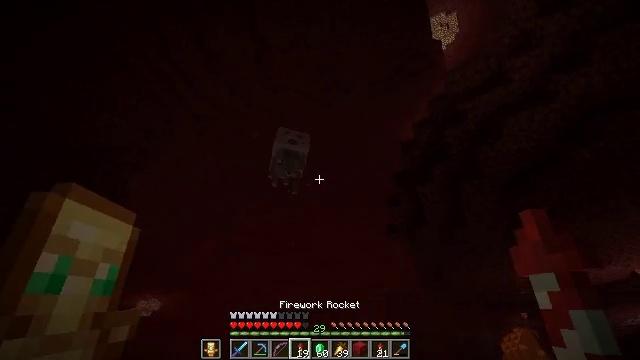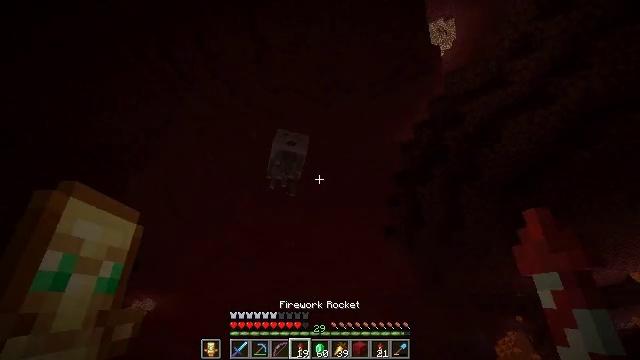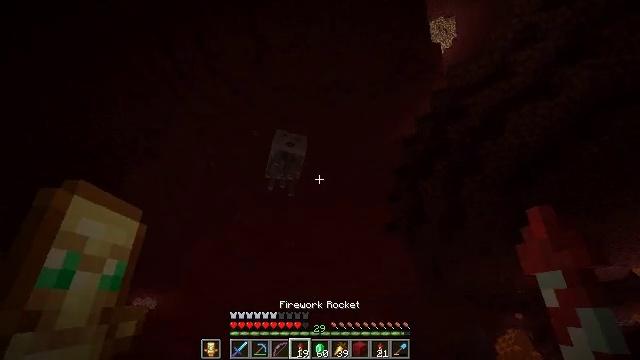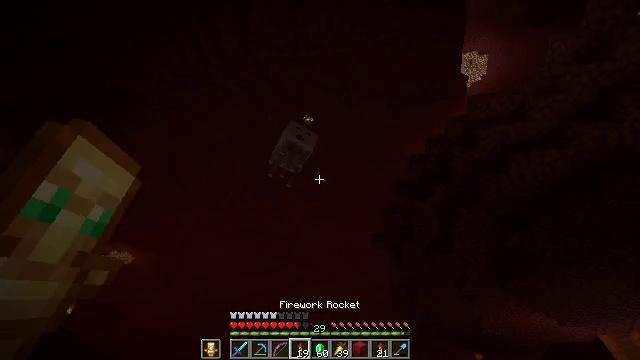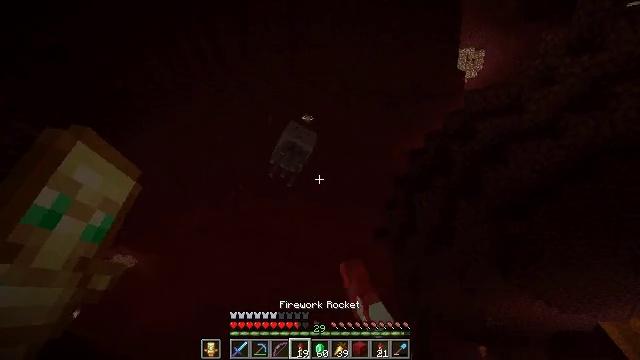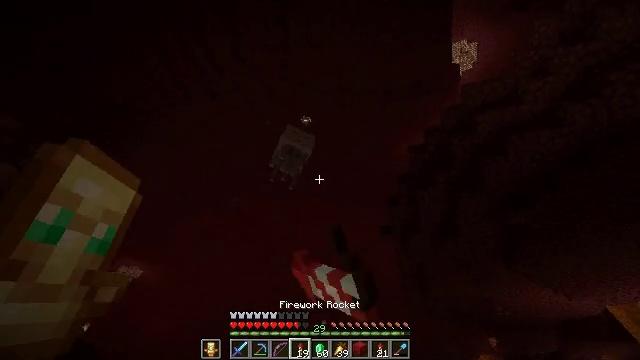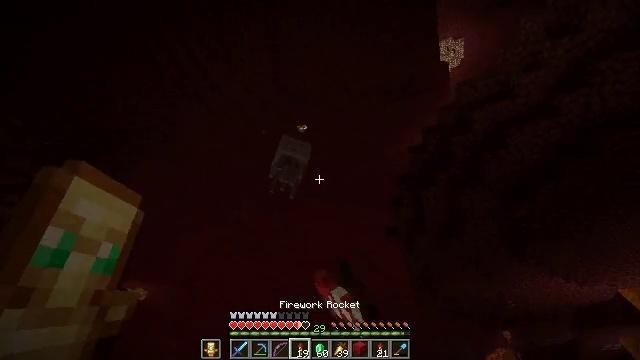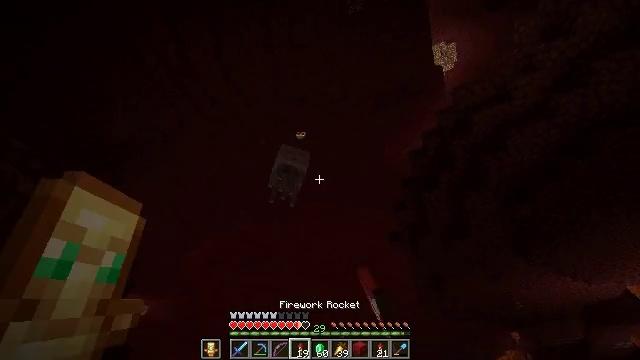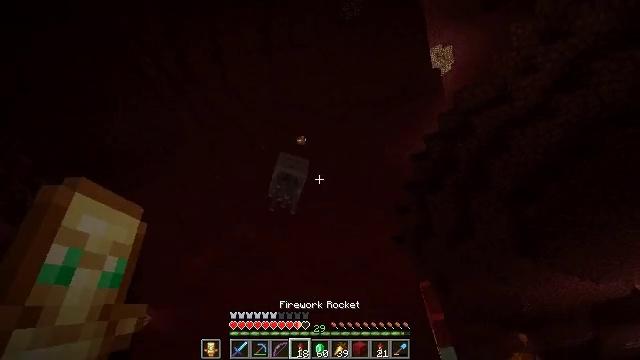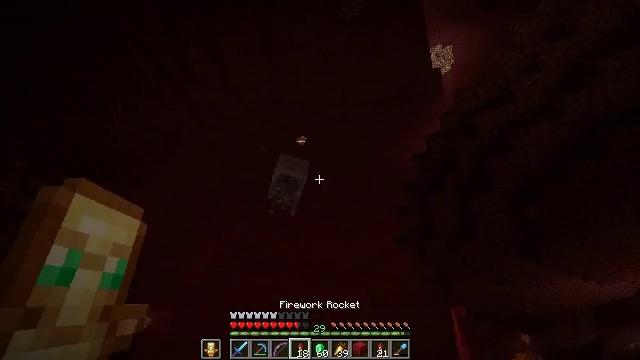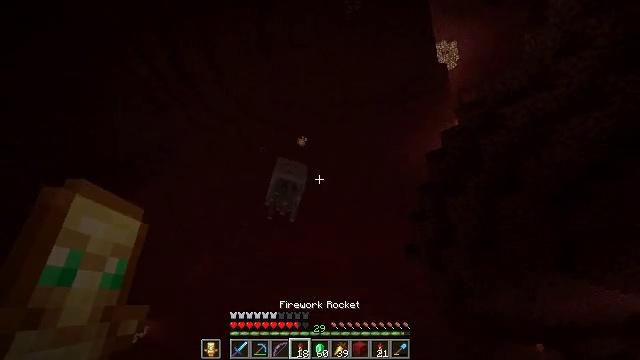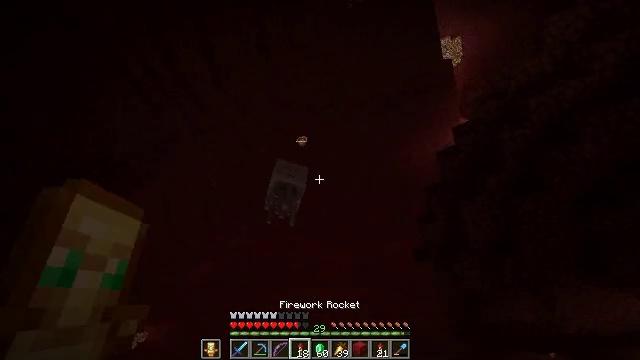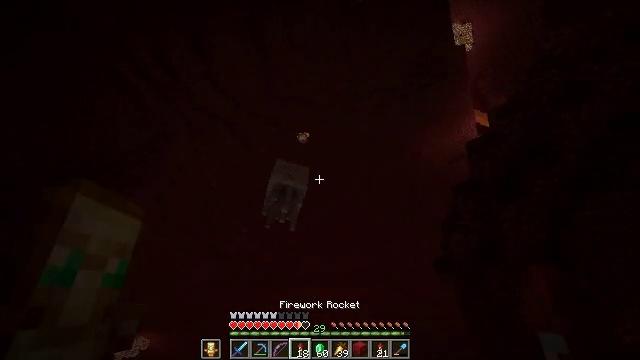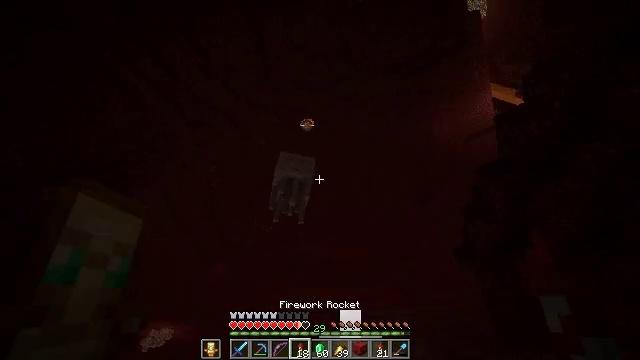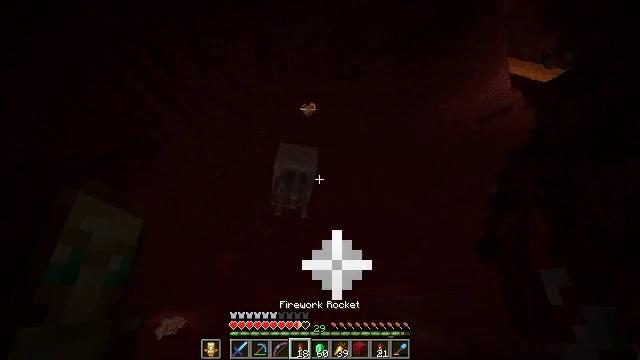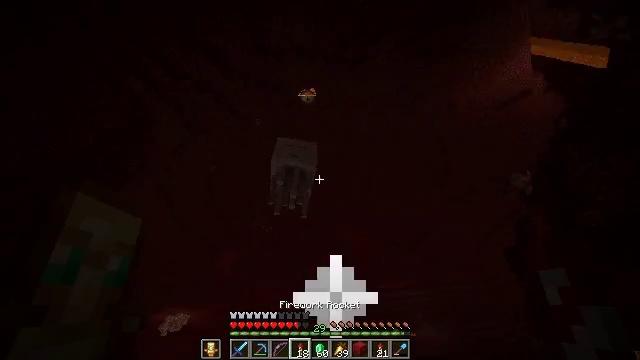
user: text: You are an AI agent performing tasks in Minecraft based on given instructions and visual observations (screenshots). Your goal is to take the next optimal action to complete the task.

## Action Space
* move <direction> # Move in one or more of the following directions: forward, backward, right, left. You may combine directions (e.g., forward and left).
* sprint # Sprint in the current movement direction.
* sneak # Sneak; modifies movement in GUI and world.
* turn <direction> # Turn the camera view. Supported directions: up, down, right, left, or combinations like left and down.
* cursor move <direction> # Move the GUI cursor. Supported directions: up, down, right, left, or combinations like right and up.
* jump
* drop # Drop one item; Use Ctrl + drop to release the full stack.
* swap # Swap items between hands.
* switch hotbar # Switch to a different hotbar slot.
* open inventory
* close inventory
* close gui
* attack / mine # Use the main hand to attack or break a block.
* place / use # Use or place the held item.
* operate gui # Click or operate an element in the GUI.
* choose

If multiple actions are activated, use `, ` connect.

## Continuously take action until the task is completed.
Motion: motion action
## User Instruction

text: Kill mobs in the Nether.
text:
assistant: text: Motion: move forward, sprint, turn right
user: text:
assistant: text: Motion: move forward, sprint, jump
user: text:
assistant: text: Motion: move forward, sprint, use / place, jump
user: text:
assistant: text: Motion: move forward, sprint, use / place, jump
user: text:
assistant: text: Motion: move forward, sprint, use / place, jump
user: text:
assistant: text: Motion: move forward, sprint, turn up, jump
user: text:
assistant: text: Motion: move forward, sprint, turn up, jump
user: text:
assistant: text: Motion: move forward, sprint, turn up, jump
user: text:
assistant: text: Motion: move forward, sprint, jump
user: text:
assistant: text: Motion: move forward, sprint, jump
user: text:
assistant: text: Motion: move forward, sprint, jump
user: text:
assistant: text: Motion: move forward, sprint, turn left, jump
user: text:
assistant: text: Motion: move forward, sprint, turn left and down, jump
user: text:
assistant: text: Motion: move forward, sprint, turn left and down
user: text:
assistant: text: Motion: move forward, turn left and down
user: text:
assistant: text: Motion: move forward, turn left and down
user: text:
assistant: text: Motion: move forward, turn left and down
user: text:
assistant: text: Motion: move forward, turn left and down
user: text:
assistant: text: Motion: move forward, turn down
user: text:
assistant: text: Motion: move forward
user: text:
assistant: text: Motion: move forward, turn left and up
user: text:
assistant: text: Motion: move forward, turn left, switch to hotbar 1
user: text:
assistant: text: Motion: move forward, turn up, switch to hotbar 1
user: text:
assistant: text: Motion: move forward, turn left and up, switch to hotbar 1
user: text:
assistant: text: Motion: move forward, turn left and up
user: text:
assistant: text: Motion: move forward, turn down, attack / mine
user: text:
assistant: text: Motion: move forward, turn down, attack / mine
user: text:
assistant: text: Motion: move forward, turn down, attack / mine
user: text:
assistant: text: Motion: move forward, turn down, attack / mine
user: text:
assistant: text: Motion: move forward, turn right and down